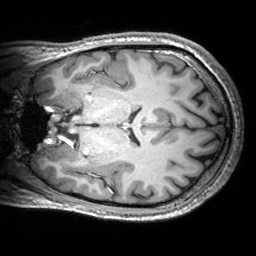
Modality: T1w
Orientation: coronal
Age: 24
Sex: male
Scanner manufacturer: siemens
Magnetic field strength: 3 T
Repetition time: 2.53 s
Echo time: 0.00299 s